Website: home-depot
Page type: account-selection
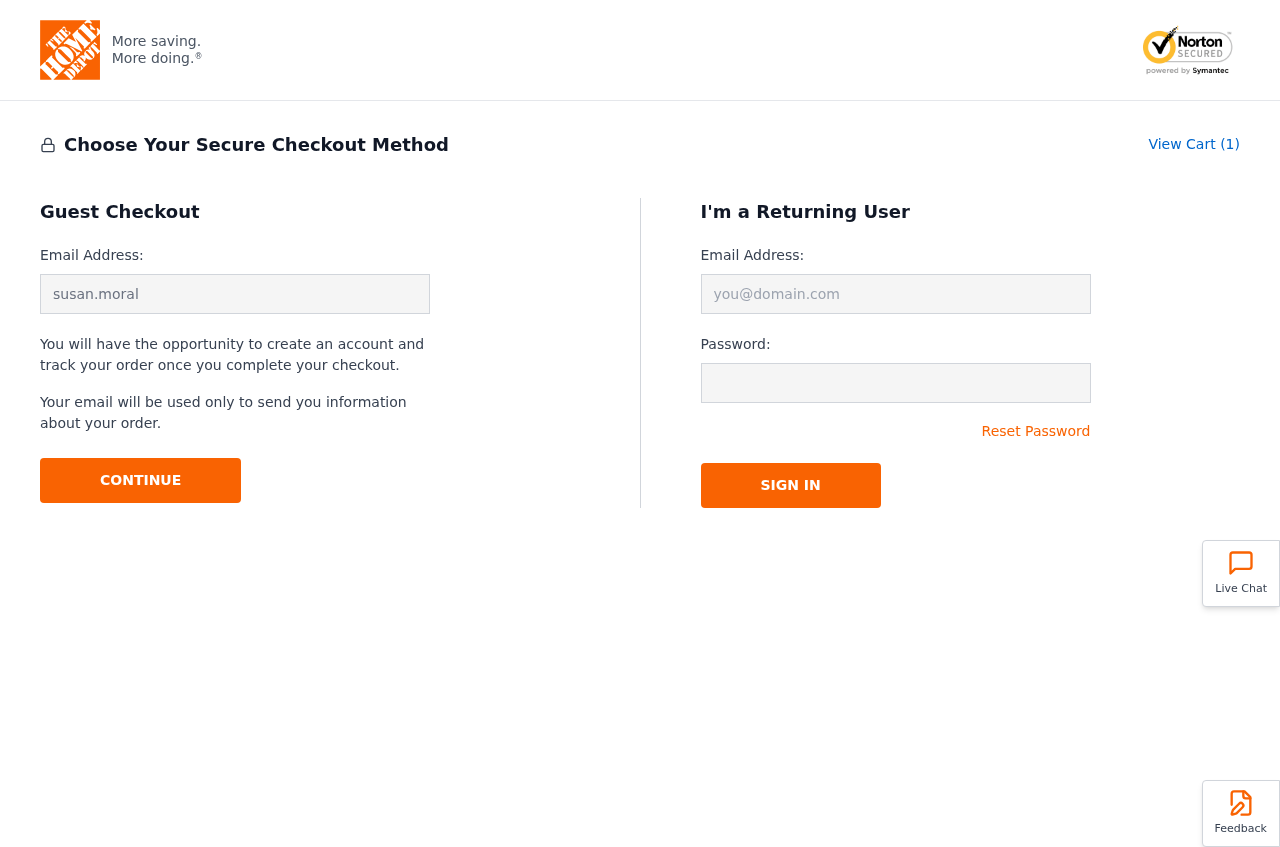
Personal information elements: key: PII_EMAIL
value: susan.morales@hotmail.com
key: PII_LOGIN_USERNAME
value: susan_morales
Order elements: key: ORDER_NUM_ITEMS
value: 1